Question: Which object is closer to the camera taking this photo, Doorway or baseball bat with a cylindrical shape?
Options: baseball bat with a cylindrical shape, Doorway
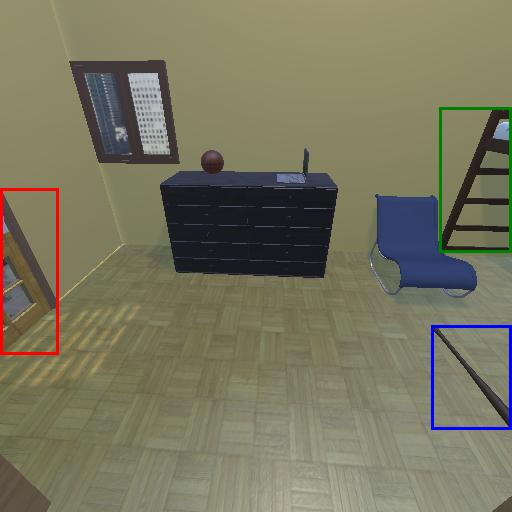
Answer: baseball bat with a cylindrical shape